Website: crate-barrel
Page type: customer-info-address
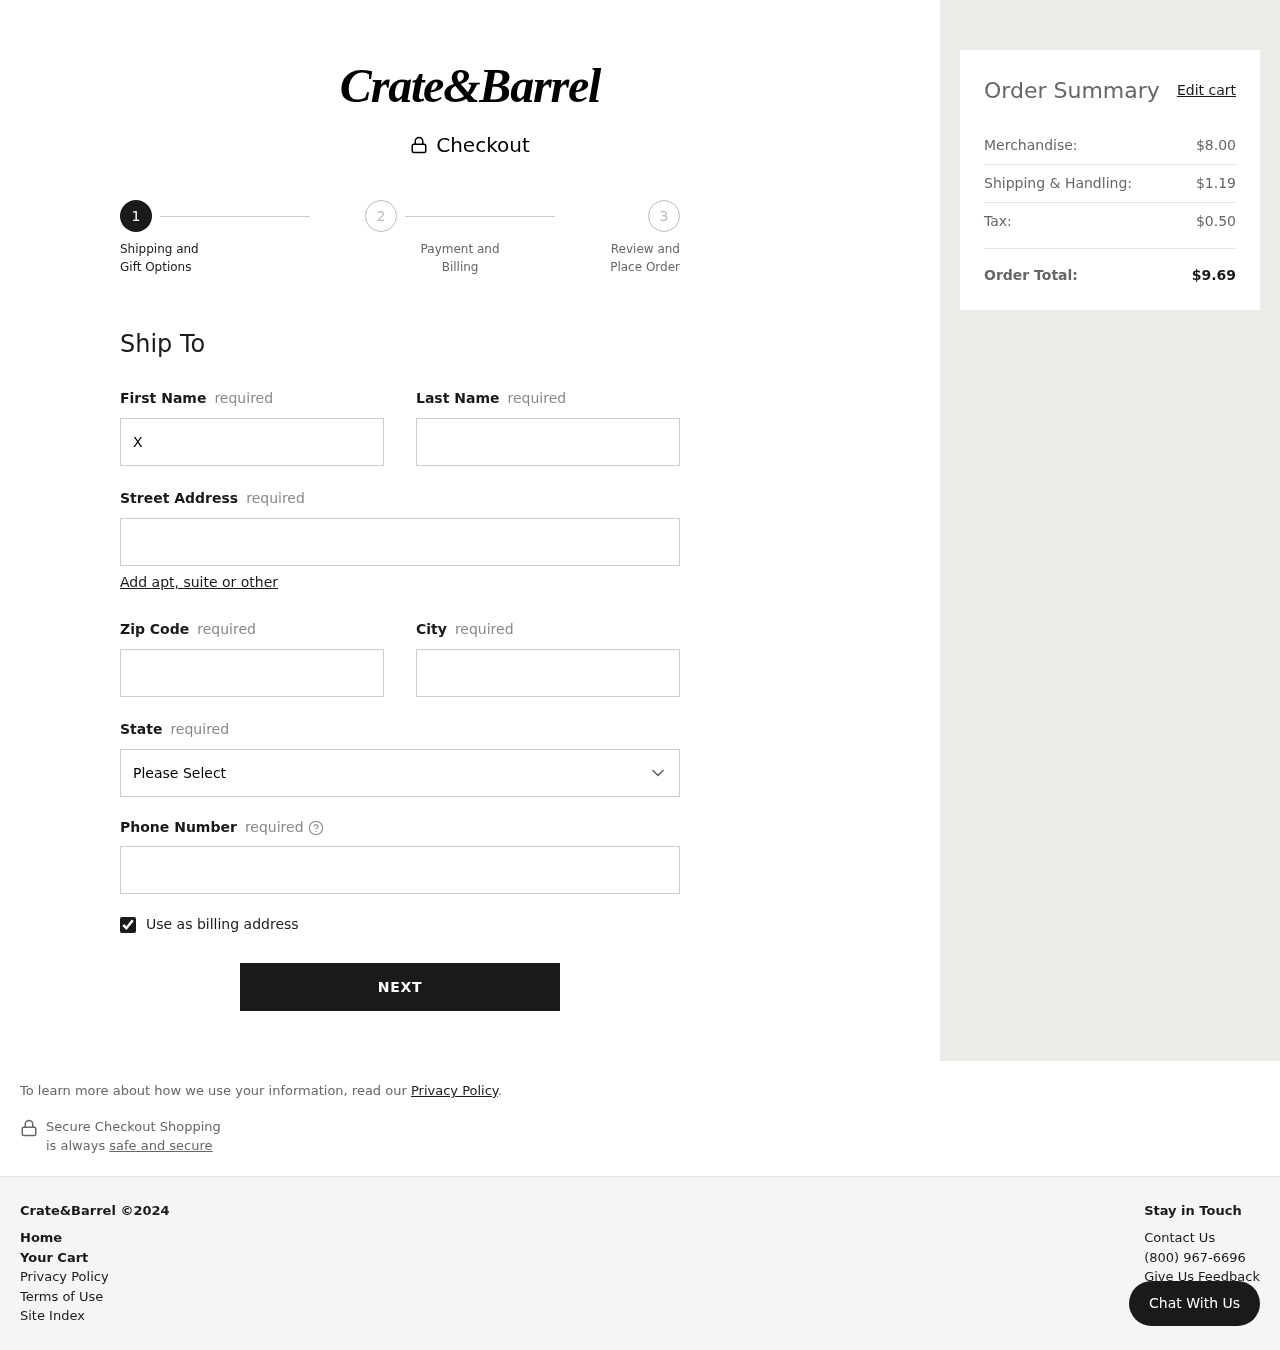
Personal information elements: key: PII_CITY
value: Griffinmouth
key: PII_FIRSTNAME
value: Xavier
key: PII_LASTNAME
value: Gray
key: PII_PHONE
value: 4366236453
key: PII_POSTCODE
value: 02554
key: PII_STATE
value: GU
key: PII_STREET
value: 63419 Green Plains Apt. 319
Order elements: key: ORDER_SUBTOTAL
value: $8.00
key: ORDER_SHIPPING_COST
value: $1.19
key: ORDER_TAX
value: $0.50
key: ORDER_TOTAL
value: $9.69